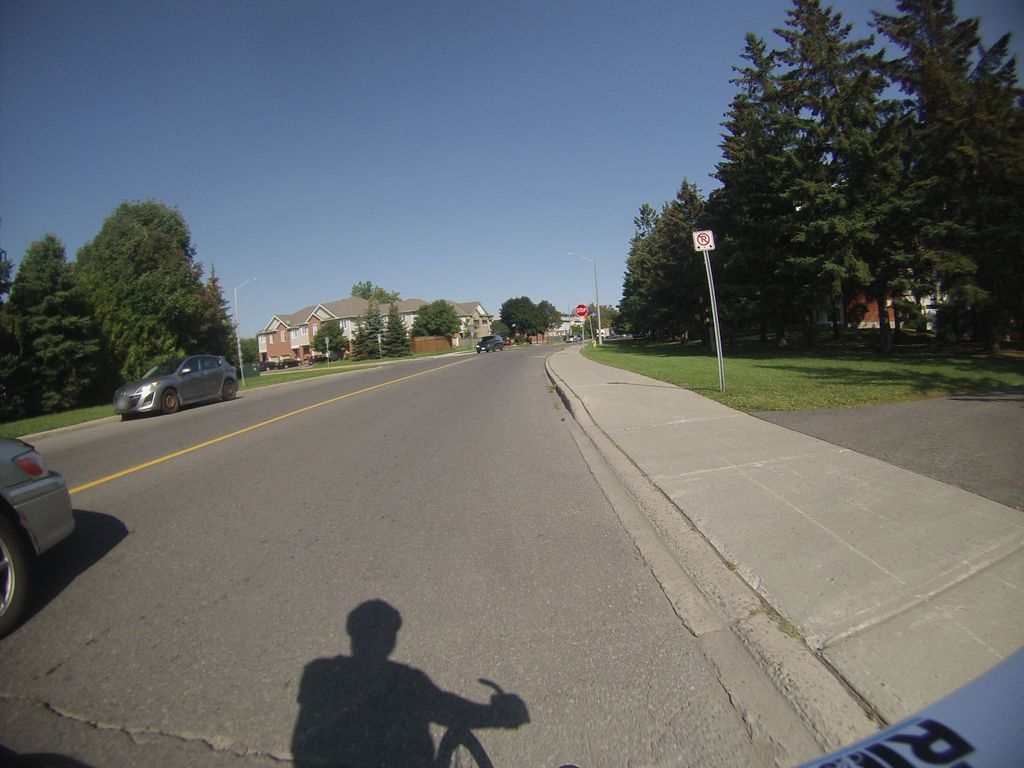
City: ottawa-gatineau